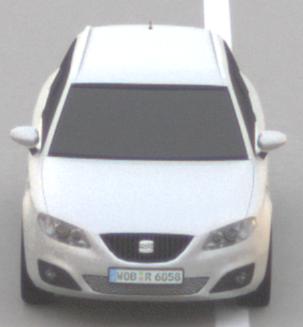
Make: SEAT
Model: Exeo ST 1.6
Detailed model: Exeo (3R) ST
Model produced from: 2010/05
Model produced until: 2010/08
Doors: 5
Color: white
Road condition: dry road
Daytime: sunrise or sunset
Contrast: low contrast